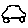
Label: car